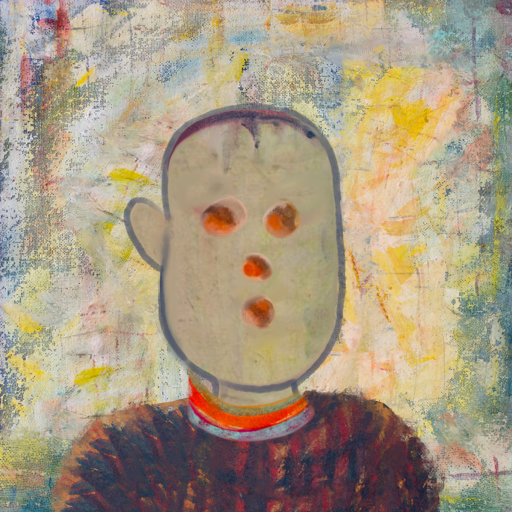
Background: Irani, Head And Neck Front: Hill_Girl, Face Front: Rupkatha, Bust: In_The_Sun, Hair Front: Blank, Head Accessory: Blank, Second Necklace: Blank, Necklace: Sisters, Baby: Blank